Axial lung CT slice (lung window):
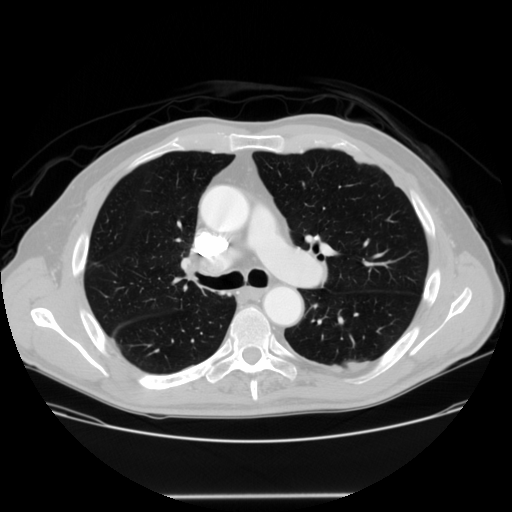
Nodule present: no